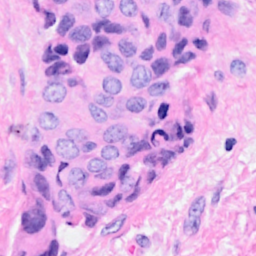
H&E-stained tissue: Breast